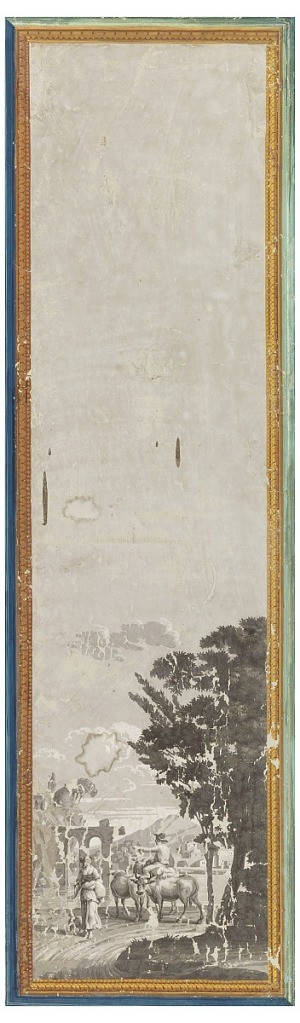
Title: Les Portiques D'Athenes
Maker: Dufour et Leroy
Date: ca. 1810
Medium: Block-printed on machine made paper, applied border
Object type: Scenic panel
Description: One of series, Les Portiques d'Athénes. Mountains and building in background: ruined aqueduct in middle distance; in foreground, woman with dog, and man riding a donkey with two oxen. Architectural border in yellow and blue.